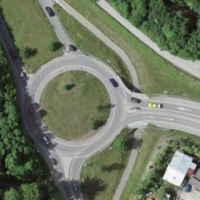
EUNIS habitat code: 57
Species observed at this site:
Pseudochorthippus parallelus
Chorthippus brunneus
Chorthippus biguttulus